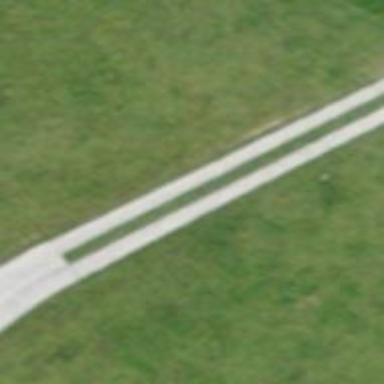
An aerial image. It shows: Concrete track with grade3 quality.